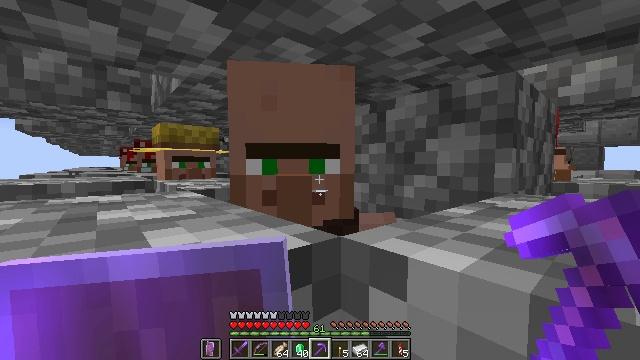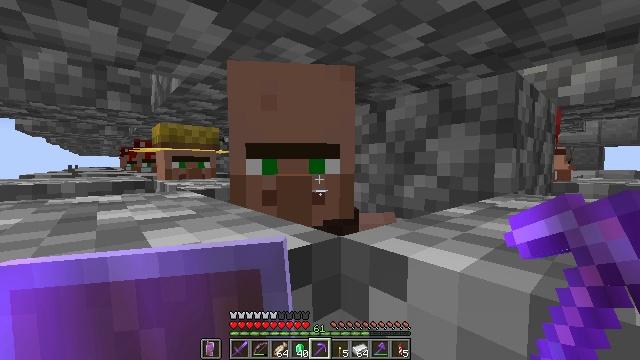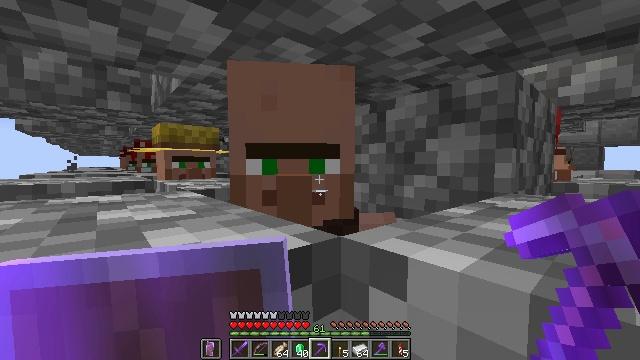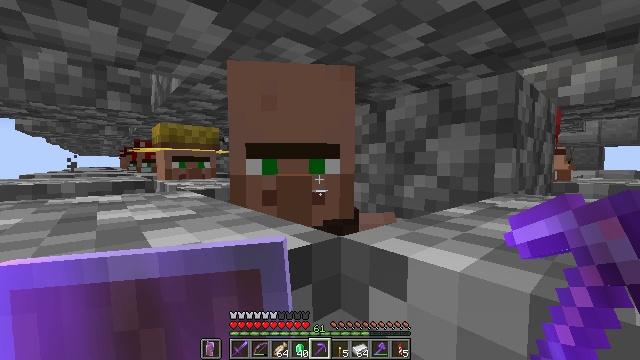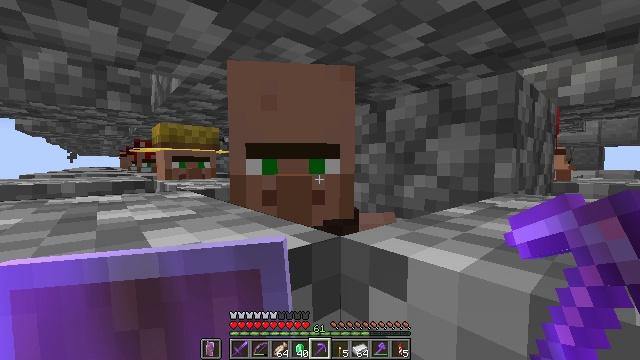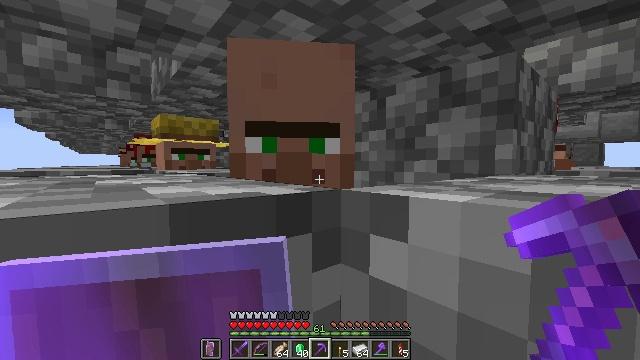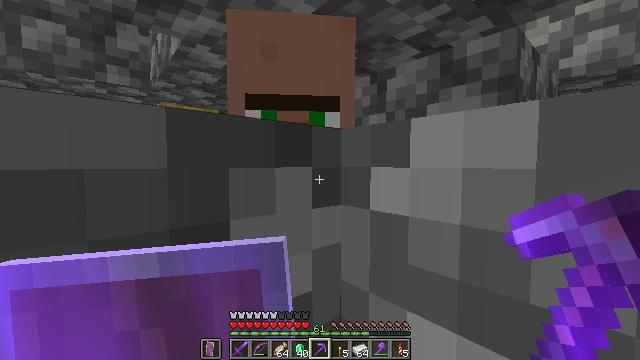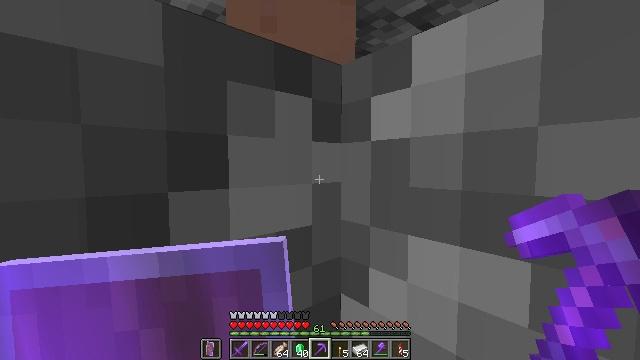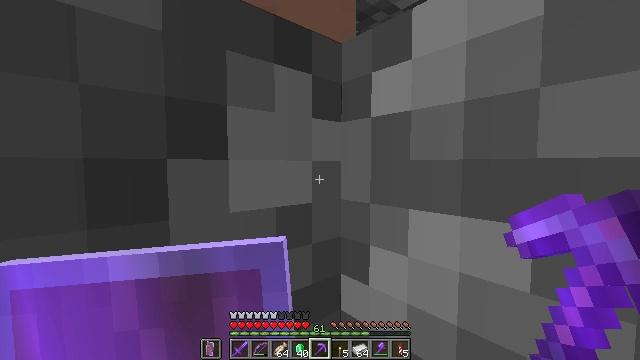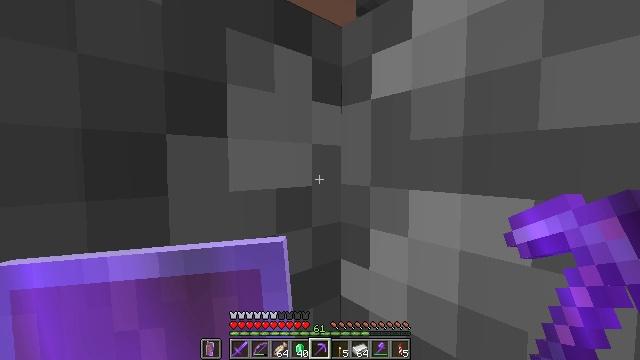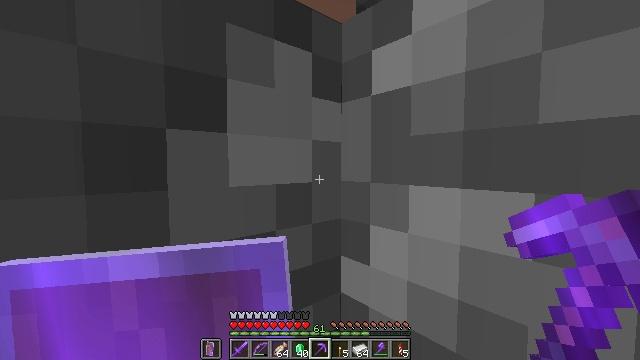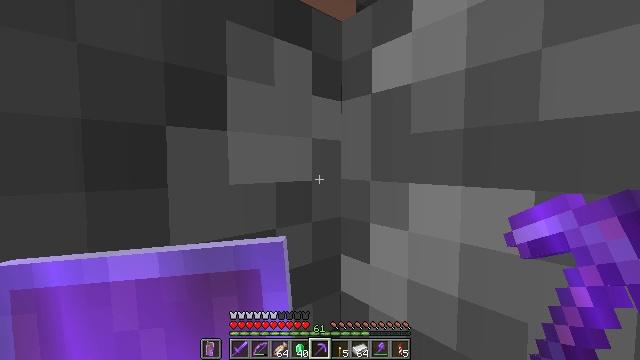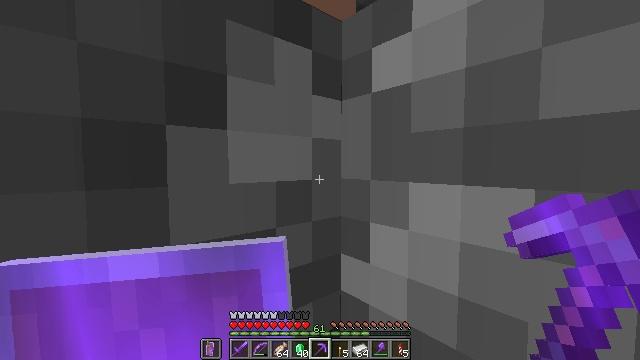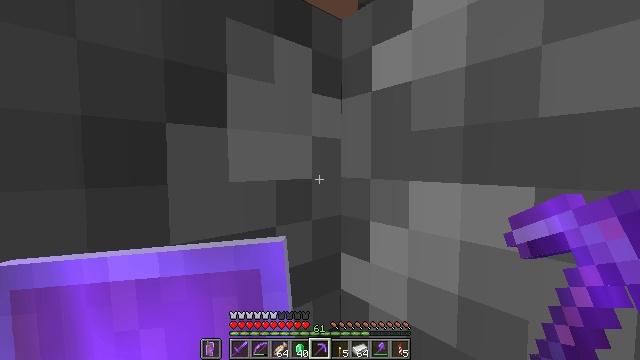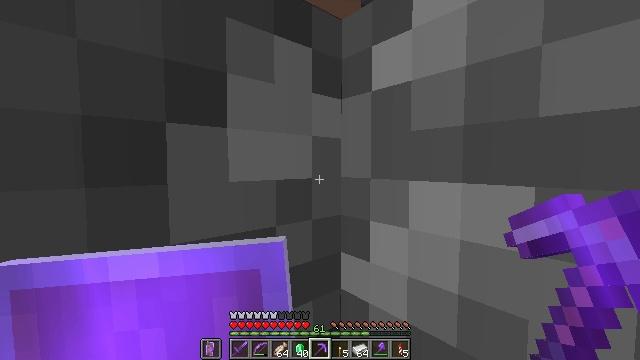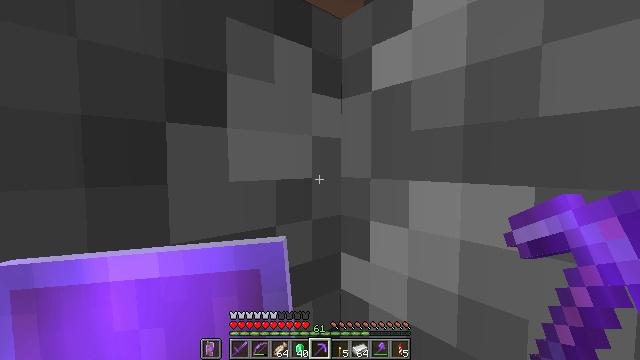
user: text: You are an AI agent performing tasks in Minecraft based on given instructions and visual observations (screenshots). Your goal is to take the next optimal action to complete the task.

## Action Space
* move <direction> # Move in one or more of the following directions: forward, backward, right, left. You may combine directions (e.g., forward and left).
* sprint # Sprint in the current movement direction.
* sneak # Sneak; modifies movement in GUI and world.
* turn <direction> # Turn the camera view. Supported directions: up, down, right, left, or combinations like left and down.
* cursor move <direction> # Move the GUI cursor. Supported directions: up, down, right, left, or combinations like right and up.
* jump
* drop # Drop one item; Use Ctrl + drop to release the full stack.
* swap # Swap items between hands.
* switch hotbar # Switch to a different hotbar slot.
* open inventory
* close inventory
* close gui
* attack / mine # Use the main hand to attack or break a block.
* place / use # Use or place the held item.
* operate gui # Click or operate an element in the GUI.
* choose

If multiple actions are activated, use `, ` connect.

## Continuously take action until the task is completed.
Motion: motion action
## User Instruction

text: Create a chainmail helmet in the crafting grid.
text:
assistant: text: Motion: no_op
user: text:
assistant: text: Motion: no_op
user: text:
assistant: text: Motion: no_op
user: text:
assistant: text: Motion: sneak
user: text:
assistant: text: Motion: sneak
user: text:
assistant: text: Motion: sneak
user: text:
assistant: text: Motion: sneak
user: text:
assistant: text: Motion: sneak
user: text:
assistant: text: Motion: sneak
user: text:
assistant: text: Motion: sneak
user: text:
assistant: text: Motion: sneak
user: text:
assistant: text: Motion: sneak
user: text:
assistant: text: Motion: sneak
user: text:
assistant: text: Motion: sneak
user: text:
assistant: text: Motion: sneak
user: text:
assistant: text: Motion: sneak
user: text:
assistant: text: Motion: sneak
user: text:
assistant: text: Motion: sneak
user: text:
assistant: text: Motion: no_op
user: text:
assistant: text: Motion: no_op
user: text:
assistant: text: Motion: no_op
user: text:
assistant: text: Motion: no_op
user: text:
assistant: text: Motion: no_op
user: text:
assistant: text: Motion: no_op
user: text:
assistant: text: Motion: no_op
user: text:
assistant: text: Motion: no_op
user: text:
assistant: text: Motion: no_op
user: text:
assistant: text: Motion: use / place
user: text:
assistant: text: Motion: use / place
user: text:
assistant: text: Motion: use / place